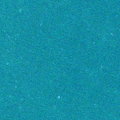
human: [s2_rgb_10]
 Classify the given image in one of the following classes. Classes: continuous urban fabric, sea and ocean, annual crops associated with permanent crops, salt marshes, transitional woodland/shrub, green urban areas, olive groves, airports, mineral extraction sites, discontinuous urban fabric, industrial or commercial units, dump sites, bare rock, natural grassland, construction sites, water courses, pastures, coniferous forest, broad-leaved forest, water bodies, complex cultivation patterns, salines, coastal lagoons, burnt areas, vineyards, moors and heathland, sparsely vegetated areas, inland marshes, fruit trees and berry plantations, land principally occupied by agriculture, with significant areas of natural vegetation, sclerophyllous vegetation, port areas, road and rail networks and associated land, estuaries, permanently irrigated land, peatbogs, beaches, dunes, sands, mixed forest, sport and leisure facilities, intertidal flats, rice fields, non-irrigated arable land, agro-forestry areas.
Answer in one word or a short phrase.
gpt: sea and ocean